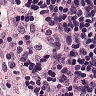
Metastatic tissue present: no